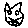
Label: cat